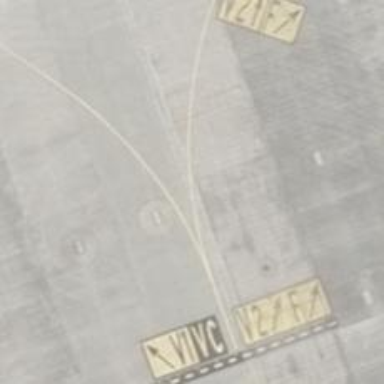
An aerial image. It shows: Concrete taxiway at the airport.